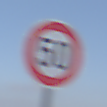
Verkehrszeichen: Geschwindigkeit50
Umgebung: Outdoor, Nature
Tageszeit: Midday
Wetter: PartlyCloudy
Licht: Natural
Jahreszeit: NotSpecified
Kontrast: HighContrast